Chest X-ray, PA view. Patient: 39 years old, sex F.
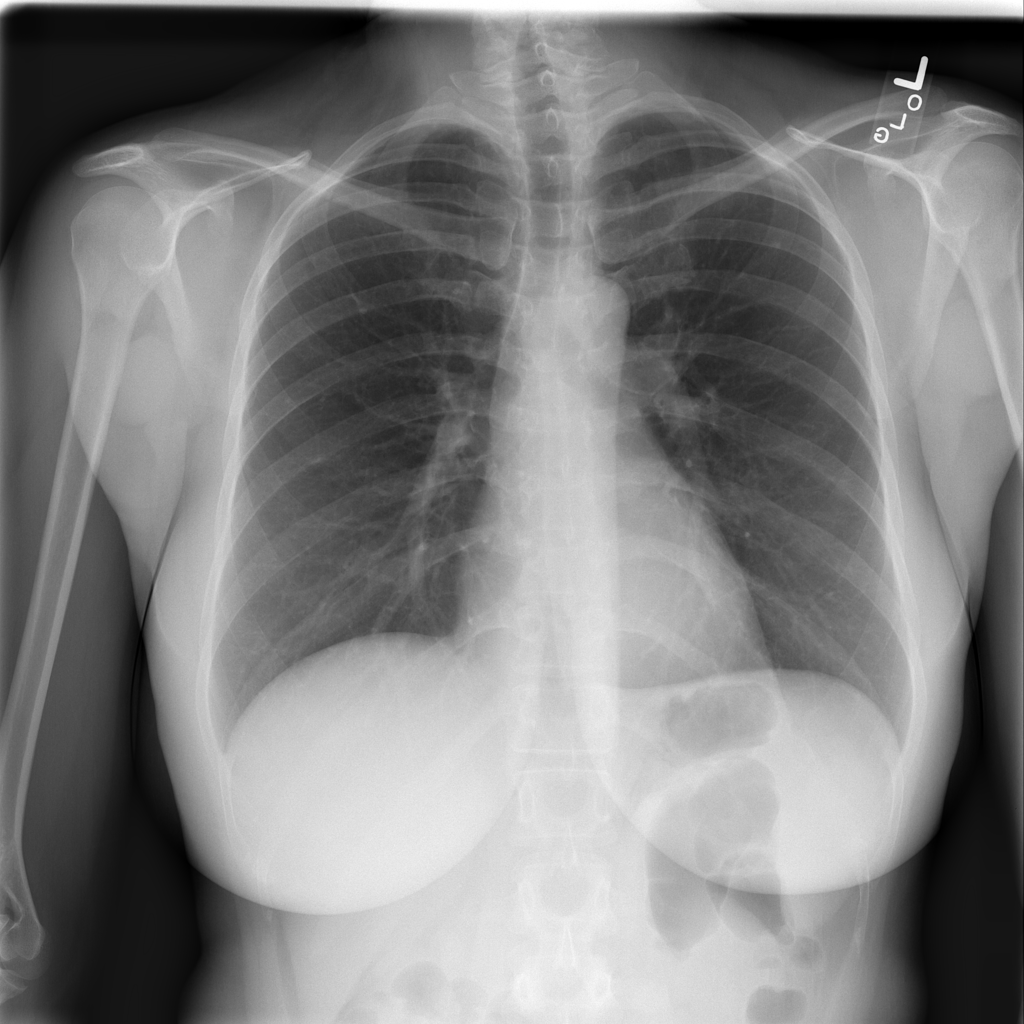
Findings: No Finding